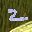
Label: 2